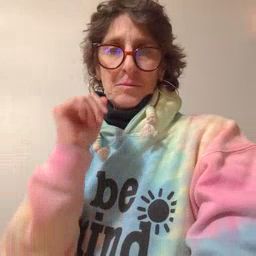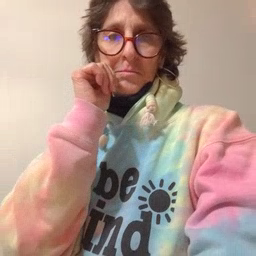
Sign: tomorrow